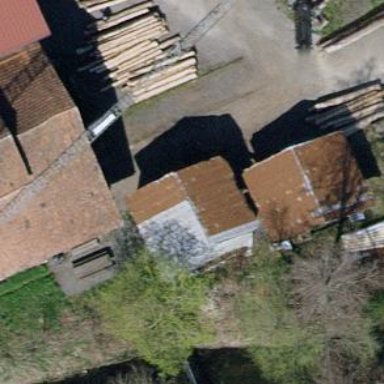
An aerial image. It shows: Shed.